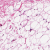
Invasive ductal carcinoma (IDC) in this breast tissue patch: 0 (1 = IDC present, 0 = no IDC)